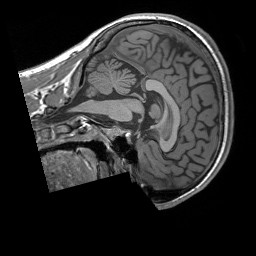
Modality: T1w
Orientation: sagittal
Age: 20
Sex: male
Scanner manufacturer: siemens
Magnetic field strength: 3 T
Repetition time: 1.9 s
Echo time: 0.00252 s